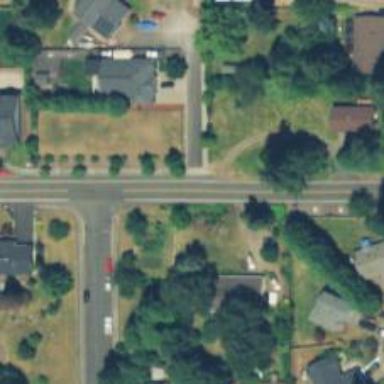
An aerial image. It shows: Tertiary road with sidewalk on the left.